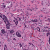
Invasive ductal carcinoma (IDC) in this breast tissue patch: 1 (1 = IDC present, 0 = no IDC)